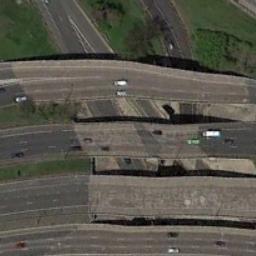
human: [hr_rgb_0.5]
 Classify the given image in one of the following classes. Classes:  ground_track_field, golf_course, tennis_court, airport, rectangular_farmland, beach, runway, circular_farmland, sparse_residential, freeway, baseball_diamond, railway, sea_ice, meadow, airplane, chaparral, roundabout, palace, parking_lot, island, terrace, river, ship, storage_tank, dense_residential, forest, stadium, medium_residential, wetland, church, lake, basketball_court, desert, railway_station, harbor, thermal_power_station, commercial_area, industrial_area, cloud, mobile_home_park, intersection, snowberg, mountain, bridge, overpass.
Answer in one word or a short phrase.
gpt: overpass